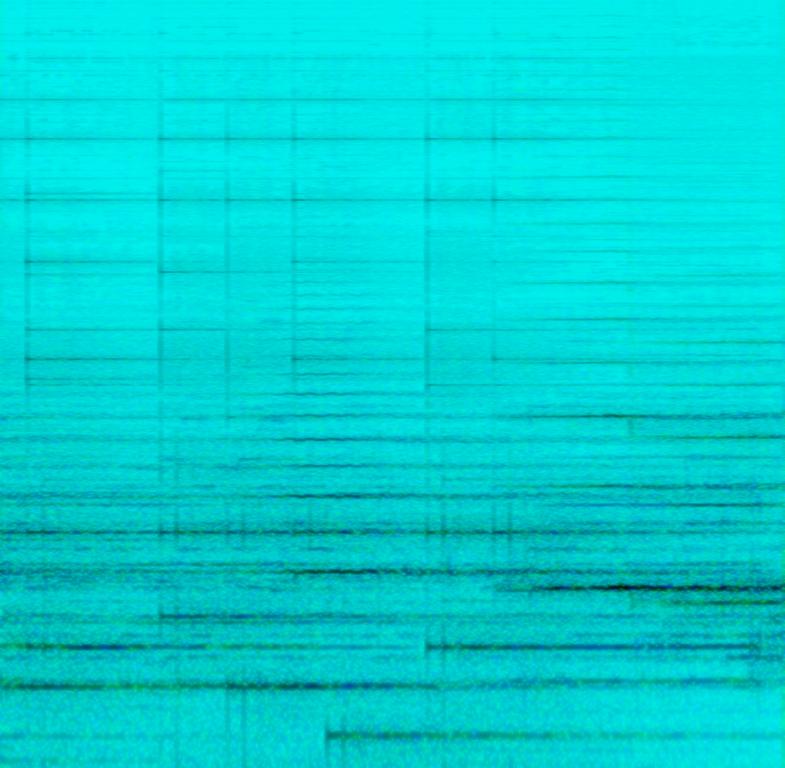
The music is purely instrumental and it features an atmospheric vibe. In the beginning two or more flutes are playing melodies which are overlapping because of an added reverb effect. I believe a clarinet can be heard in one instance. Percussion drums are also present and a bell-like sound can be heard in the second half of the music excerpt. I believe the purpose of this music is to create floating vibes.